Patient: sex M, age 71
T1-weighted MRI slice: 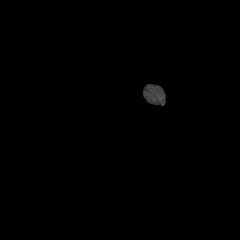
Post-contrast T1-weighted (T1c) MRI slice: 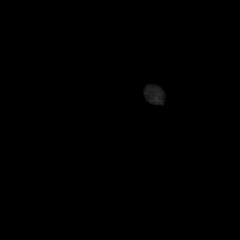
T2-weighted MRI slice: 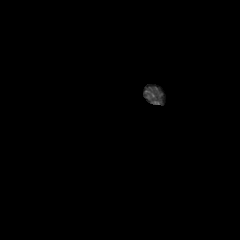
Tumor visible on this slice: no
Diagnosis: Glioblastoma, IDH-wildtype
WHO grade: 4